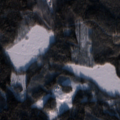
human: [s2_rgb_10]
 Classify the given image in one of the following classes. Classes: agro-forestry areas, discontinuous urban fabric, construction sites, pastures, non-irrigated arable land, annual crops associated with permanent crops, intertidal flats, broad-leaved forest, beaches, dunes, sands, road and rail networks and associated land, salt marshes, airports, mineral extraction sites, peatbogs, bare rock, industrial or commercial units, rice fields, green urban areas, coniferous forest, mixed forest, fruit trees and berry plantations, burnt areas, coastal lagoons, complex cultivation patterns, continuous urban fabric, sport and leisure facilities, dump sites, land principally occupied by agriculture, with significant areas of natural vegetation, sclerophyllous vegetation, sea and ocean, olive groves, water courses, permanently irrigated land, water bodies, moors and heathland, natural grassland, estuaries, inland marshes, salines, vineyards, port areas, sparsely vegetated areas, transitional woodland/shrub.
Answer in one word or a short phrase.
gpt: coniferous forest, mixed forest, transitional woodland/shrub